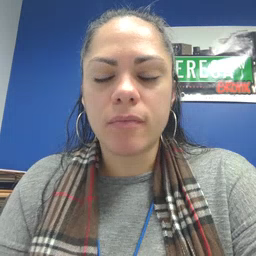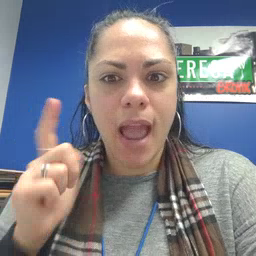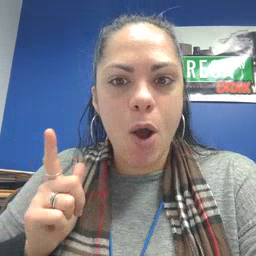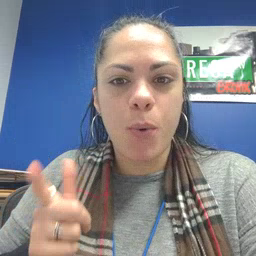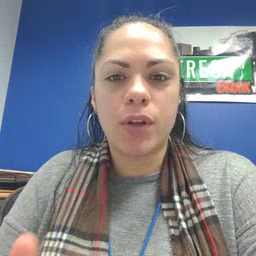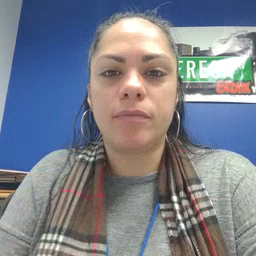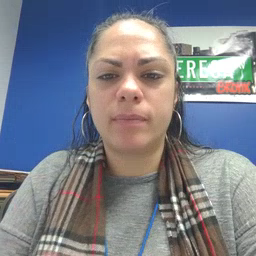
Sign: cowboy